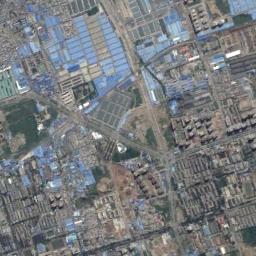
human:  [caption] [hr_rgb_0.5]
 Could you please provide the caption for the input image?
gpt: There are lots of houses in the industrial area .

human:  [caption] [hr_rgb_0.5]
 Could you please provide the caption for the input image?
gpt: The industrial area has lots of blue workshops and other colors of workshops and some roads go through the industrial area .

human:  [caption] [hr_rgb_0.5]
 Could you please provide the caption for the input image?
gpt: The houses in the industrial area are very monochromatic .

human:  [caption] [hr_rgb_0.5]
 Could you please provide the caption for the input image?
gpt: In an industrial area, There are factories, Roads and some large-scale open-air machinery and equipment, Metal tanks, Pipelines, Etc .

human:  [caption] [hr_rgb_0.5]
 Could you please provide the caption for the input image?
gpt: There are many brown buildings and some blue buildings on the industrial area .